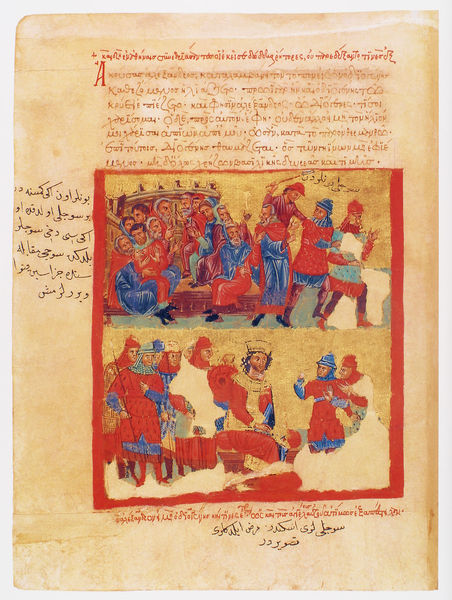
Titel: Der griechische Alexanderroman
Institution: Venedig, Hellenic Institute Codex Gr. 5
Schlagwörter: blau, gemälde, mann, weiß, frauen, menschen, sitzen, frau, hut, männer, zeichnung, rot, gespräch, malerei, alt, herodes, tod, bild, kirche, gold, publikum, krone, schrift, papier, sofa, bischof, kaiser, könig, lanze, inschrift, buch, illustration, schwert, text, waffen, bericht, waffe, herrscher, ritter, buchseite, pergament, helme, arabisch, griechisch, mittelalter, heilige, indien, schlagen, islam, handschrift, wörter, konzil, fernost, byzantinisch, artus, bestrafung, bebilderung, bestrafen, ausländisch, lislam